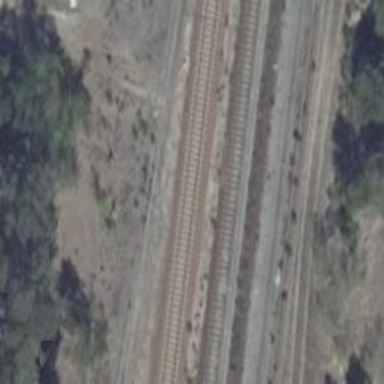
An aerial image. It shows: Siding railway line with electrified contact line for the trains.